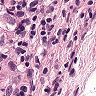
Metastatic tissue present: yes